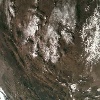
Label: land